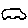
Label: car